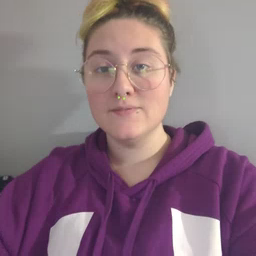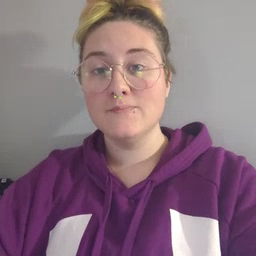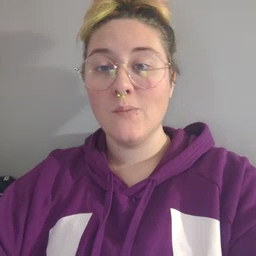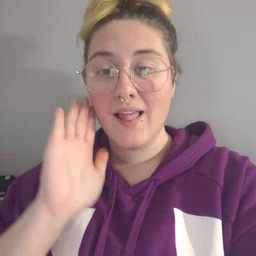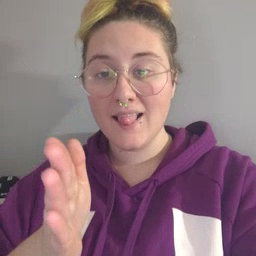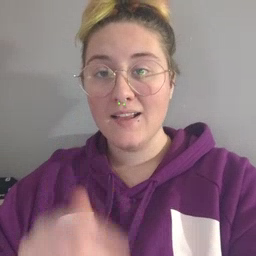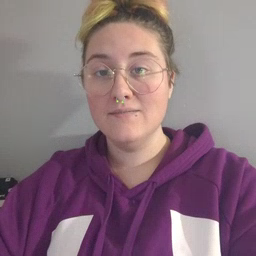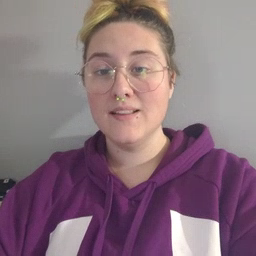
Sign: will